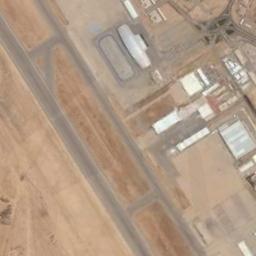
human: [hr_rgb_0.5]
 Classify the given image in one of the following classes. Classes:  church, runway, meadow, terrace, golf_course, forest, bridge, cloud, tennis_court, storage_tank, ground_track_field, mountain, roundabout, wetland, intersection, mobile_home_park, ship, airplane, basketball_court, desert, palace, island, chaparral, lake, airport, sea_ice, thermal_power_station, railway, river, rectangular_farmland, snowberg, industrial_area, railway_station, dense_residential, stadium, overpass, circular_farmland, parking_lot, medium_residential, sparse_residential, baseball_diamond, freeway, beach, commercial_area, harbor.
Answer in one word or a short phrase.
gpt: airport